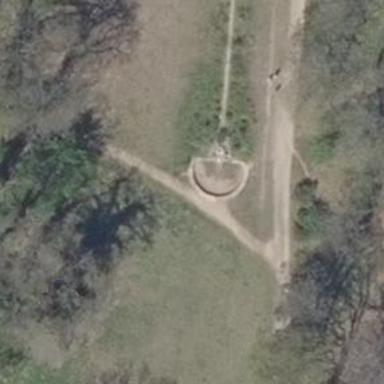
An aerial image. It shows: Fountain.